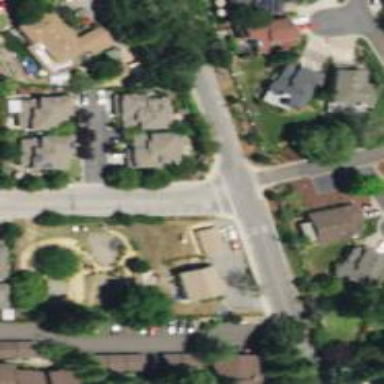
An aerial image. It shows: Residential road with separate sidewalk.